Interaction volume radius: 5 \u00c5
Interaction volume height: 30 \u00c5
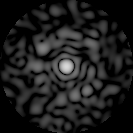
Disorder parameter: 0.8356